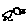
Label: bird